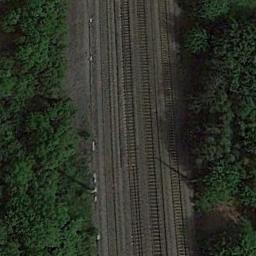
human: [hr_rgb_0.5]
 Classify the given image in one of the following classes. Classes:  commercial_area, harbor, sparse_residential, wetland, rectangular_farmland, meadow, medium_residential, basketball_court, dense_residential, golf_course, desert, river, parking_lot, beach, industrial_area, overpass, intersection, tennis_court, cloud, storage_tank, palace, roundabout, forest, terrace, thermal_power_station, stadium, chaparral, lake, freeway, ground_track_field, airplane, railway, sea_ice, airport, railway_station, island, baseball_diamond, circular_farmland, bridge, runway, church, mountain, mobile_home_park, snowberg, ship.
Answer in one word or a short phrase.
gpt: railway